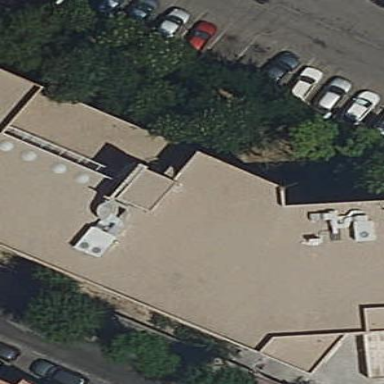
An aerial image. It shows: Healthcare clinic is depicted in the image.